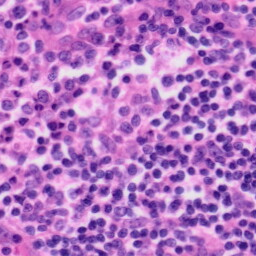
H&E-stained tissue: Tonsil